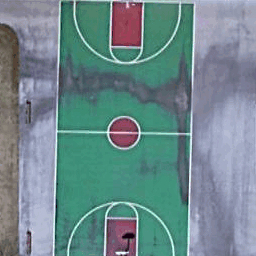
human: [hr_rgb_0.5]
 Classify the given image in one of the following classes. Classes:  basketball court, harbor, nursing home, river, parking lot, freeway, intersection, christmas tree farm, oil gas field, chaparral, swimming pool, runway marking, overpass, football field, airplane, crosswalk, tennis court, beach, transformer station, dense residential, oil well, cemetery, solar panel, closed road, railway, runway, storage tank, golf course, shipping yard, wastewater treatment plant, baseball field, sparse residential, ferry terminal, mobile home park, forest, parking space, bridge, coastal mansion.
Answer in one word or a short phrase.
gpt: basketball court